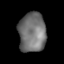
Tissue: lung
Cell type: Epithelial cells
Senescence score: 0.1855
Nuclear area (px): 1054
Mean DAPI intensity: 114.015